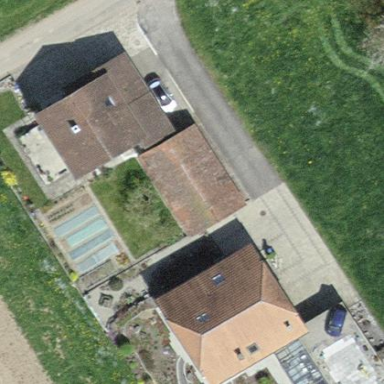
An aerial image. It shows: Garage.